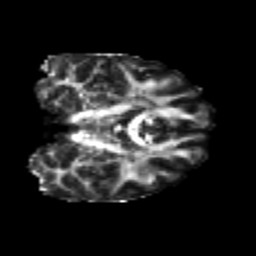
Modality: FA
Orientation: coronal
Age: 22
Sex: male
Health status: healthy
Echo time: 0.074 s